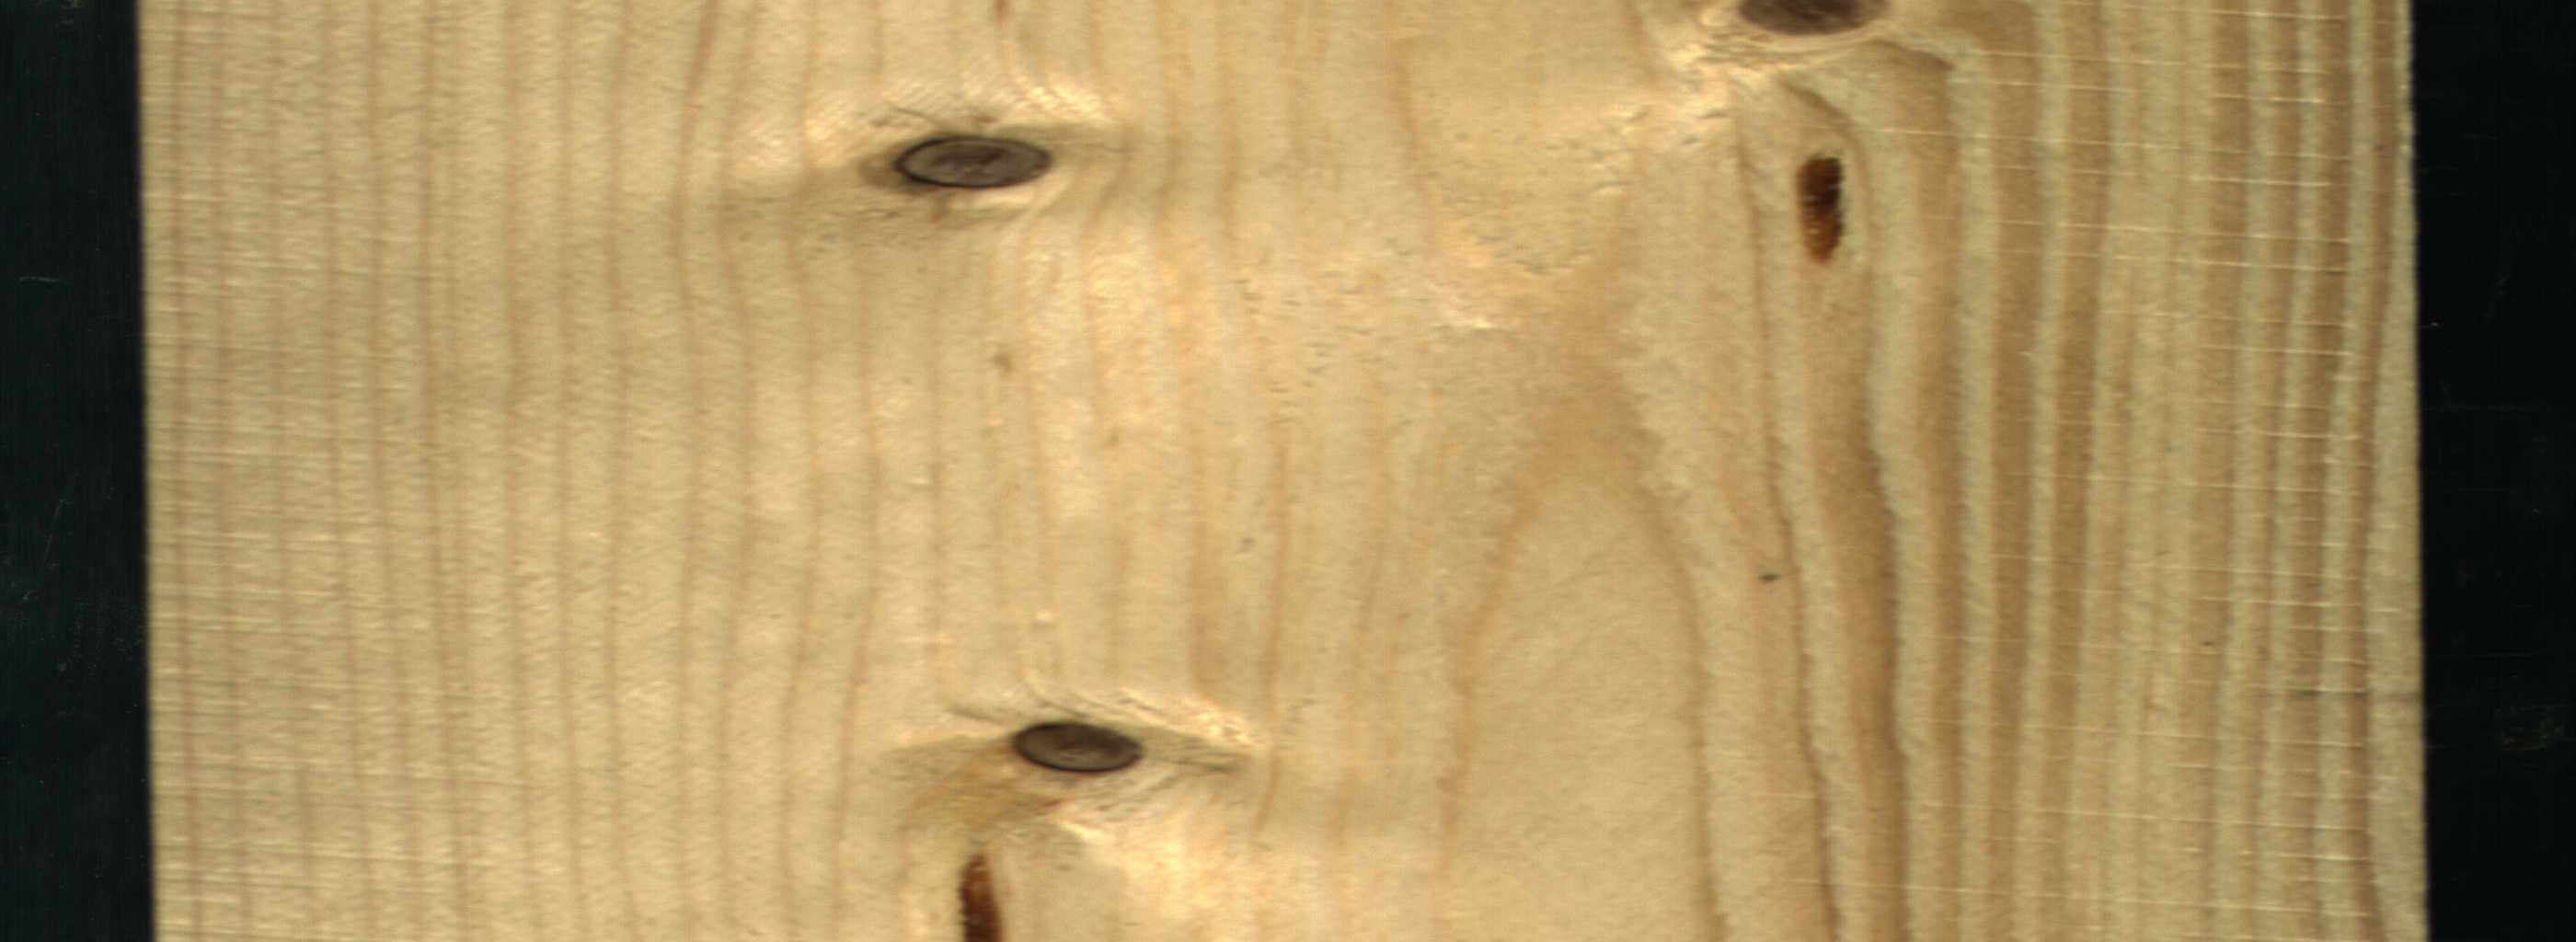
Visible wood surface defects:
resin
resin
Dead_Knot
Dead_Knot
Dead_Knot